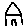
Label: house